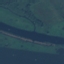
Label: River